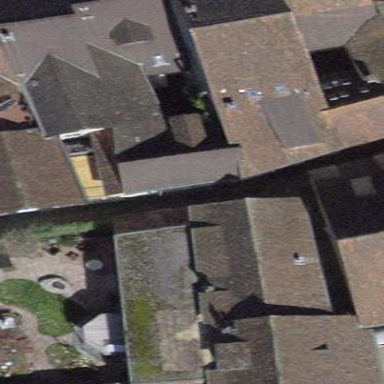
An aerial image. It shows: Building with tile roof.